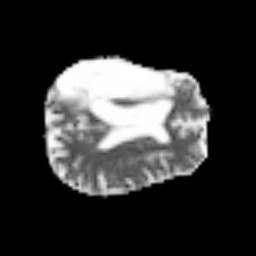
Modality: MD
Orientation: axial
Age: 54
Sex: male
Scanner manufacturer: siemens
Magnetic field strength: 3 T
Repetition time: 7.2 s
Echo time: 0.149 s